Interaction volume radius: 10 \u00c5
Interaction volume height: 15 \u00c5
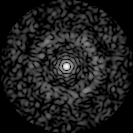
Disorder parameter: 0.7657